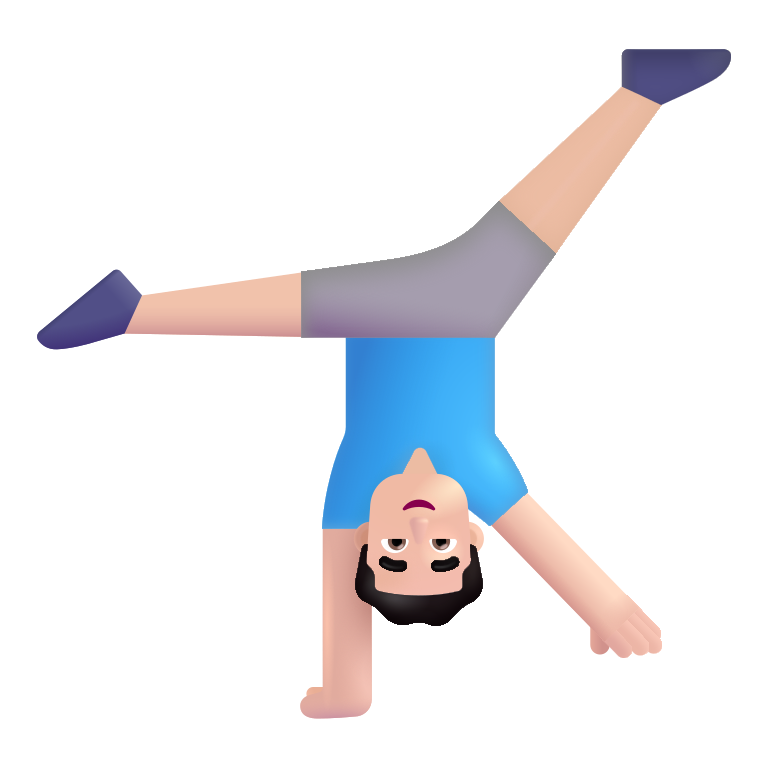
man cartwheeling color light